Question: When using brushes, the brushes select neighboring divs to the svg projection.
See the below to see the effect.

This doesn't occur in the pre- d3.3 versions of the library.
In 3.3, Bostock expanded brush functionality, which could cause the issue. Although, I swapped the older version of d3.svg.brush into the newer library, and it still occurs.
I need to use a newer library for some of my other functions.
Any ideas?
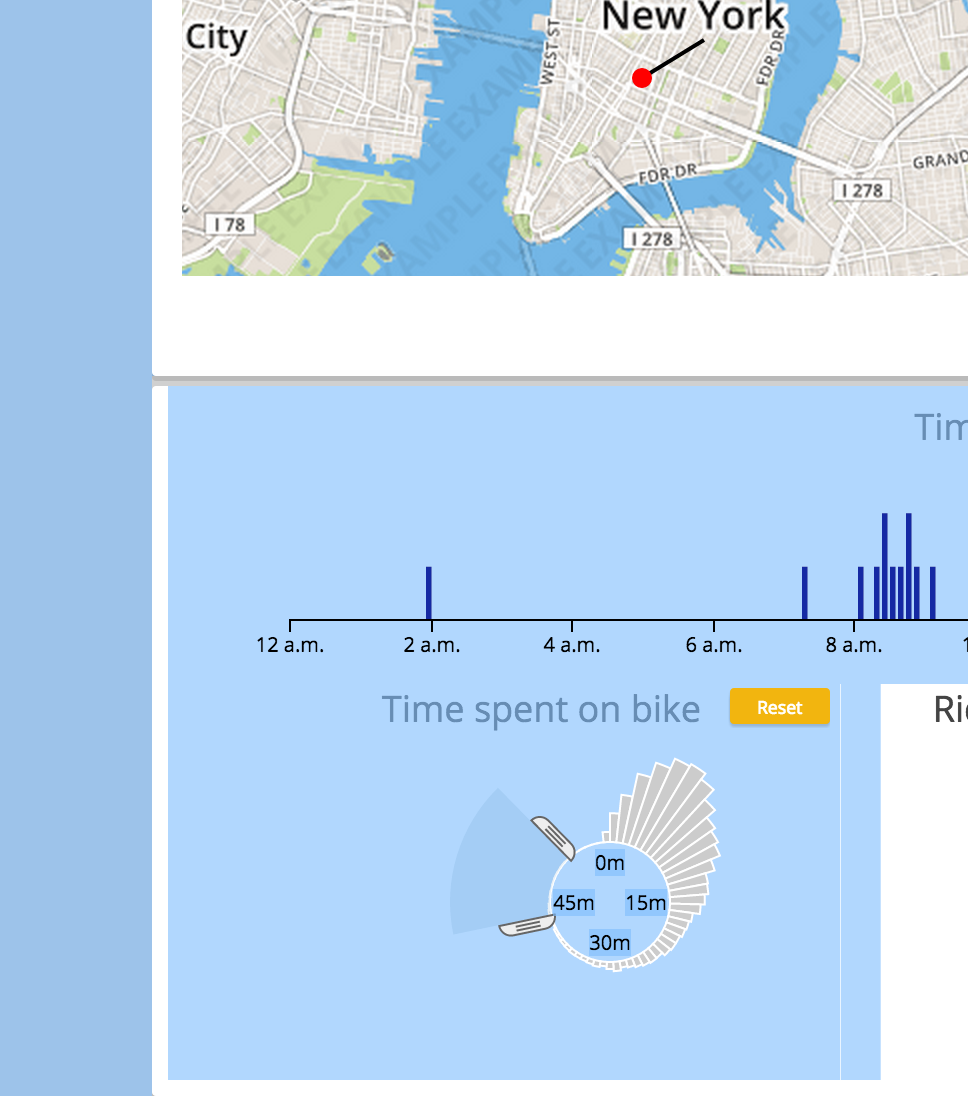
Answer: If you are using the older circular brushes (cbrushes) method, the answer is to replace your 'if(dragging)' operator with 'lines 8130 - 8138' in the new d3 svg.brush code:
'''
if (dragging) {
origin[0] = xExtent[0] - origin[0];
origin[1] = yExtent[0] - origin[1];
} else if (resizing) {
var ex = +/w$/.test(resizing), ey = +/^n/.test(resizing);
offset = [ xExtent[1 - ex] - origin[0], yExtent[1 - ey] - origin[1] ];
origin[0] = xExtent[ex];
origin[1] = yExtent[ey];
} else if (d3.event.altKey) center = origin.slice();
'''